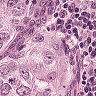
Metastatic tissue present: yes